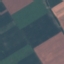
Land use / land cover class: AnnualCrop